Question: I am using Laravel.
Due to it being MVC, I am passing a model (an object) of a certain class type into the view.
Of course, inside my view... it has no idea what the controller has pushed out when i'm developing, so I lose my typeahead on my ViewModels...
I tried doing something like this:
'''
(TimesheetViewModel)$Model;
'''
But unfortunately that doesn't work...
What I end up having to do is declare a '$Model = new TimesheetViewModel();' just to help me develop the page and then get rid of it at the end. It's dumb... Any good ways of helping out my typeahead?

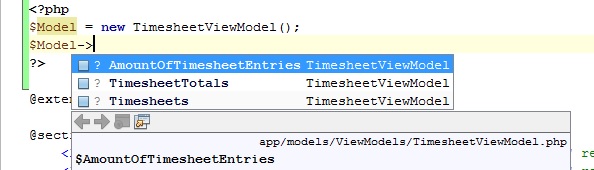
Answer: Using PHP doc:
At the beginning of the view:
'''
<?php
/* @var $model TimesheetViewModel */
?>
'''